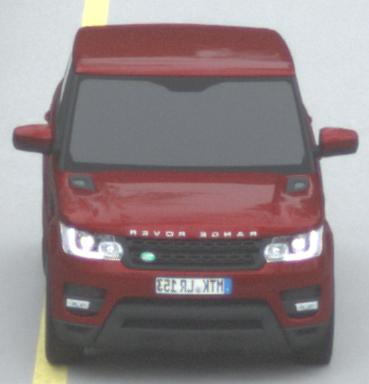
Make: Land Rover
Model: Range Rover Sport 5.0 V8 SC
Detailed model: Range Rover Sport (II)
Model produced from: 2013/09
Model produced until: 2015/07
Doors: 5
Color: red
Road condition: dry road
Daytime: midday
Contrast: low contrast